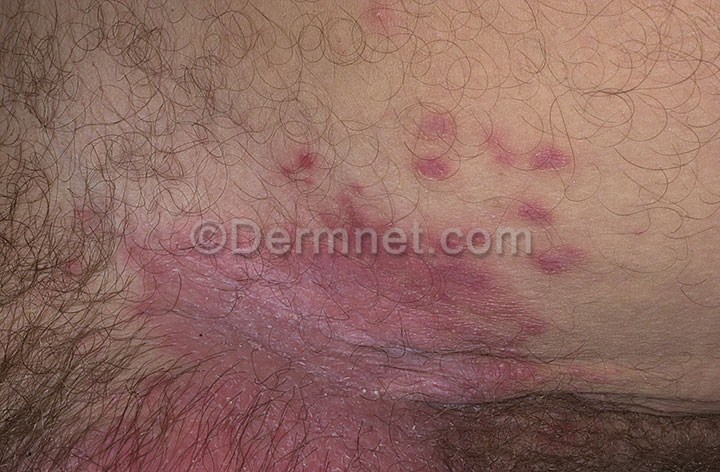
Disease: Cellulitis Impetigo and other Bacterial Infections